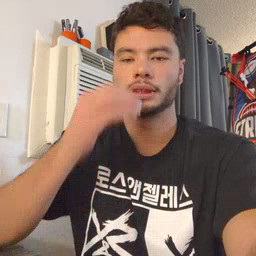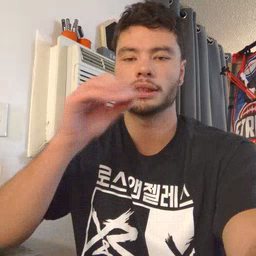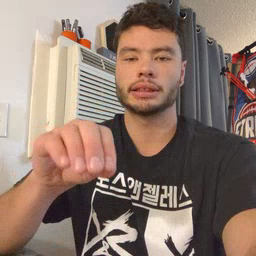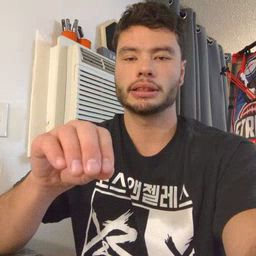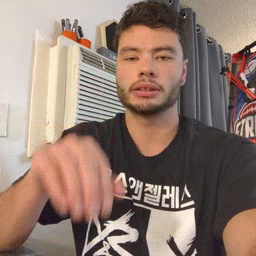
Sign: kiss